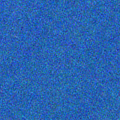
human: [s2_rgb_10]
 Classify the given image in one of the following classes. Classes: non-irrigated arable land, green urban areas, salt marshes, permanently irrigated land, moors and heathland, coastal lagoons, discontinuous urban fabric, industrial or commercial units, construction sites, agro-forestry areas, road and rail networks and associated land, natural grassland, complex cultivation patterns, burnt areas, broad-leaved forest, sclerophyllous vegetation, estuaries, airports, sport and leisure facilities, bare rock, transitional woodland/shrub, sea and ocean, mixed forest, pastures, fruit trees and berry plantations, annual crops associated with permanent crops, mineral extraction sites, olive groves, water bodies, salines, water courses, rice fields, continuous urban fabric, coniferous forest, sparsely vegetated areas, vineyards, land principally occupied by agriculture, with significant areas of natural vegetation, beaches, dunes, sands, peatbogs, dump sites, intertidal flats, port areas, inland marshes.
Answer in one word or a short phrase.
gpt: sea and ocean